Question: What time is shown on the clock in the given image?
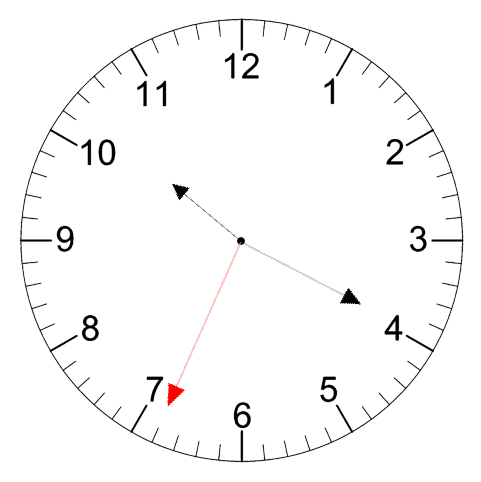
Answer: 10:19:34